Point out the variations between the two images.
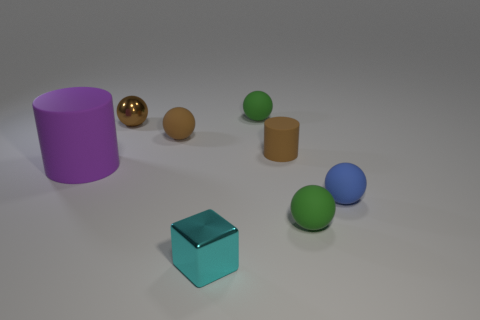
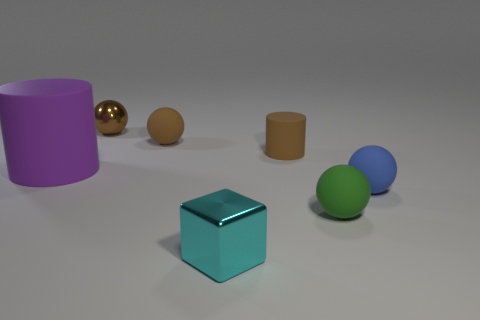
the small green matte sphere behind the tiny blue matte object has disappeared
the tiny green matte sphere that is to the left of the tiny matte cylinder is gone
the small green matte sphere behind the tiny brown metal sphere is missing
the small green rubber ball that is behind the small blue rubber sphere is gone